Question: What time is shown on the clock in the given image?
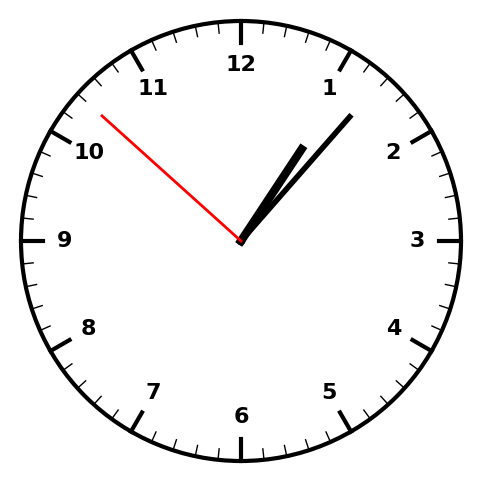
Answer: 01:06:52